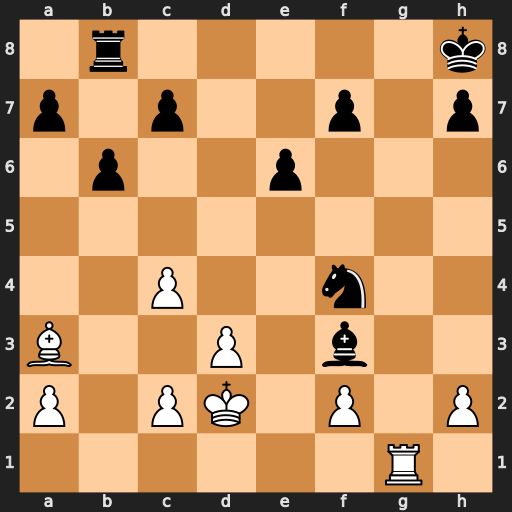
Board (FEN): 1r5k/p1p2p1p/1p2p3/8/2P2n2/B2P1b2/P1PK1P1P/6R1
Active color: w
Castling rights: -
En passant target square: -
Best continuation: Bb2+ e5 Bxe5+ f6 Bxf6#